Question: I am trying to build a uiCollectionView which pages horizontally per data section - the App is for personal trainers and each section is an exercise which has a number of dynamic attributes (speed, km's, time etc).
I have created a custom cell for the attributes and i'm simply at the stage of trying to apply the custom cell to view view, populating a title and adding the scrolling - here is my code -
'''
- (void)loadView
{
//self.prefs = [NSUserDefaults standardUserDefaults];
//self.collectionView.backgroundView = [[UIImageView alloc] initWithImage:
// [UIImage imageNamed:[self.prefs stringForKey:@"BGImageBlah"]]];
self.view = [[UIView alloc]
initWithFrame:[[UIScreen mainScreen] bounds]
];
// Create a flow layout for the collection view that scrolls
// horizontally and has no space between items
UICollectionViewFlowLayout *flowLayout = [
[UICollectionViewFlowLayout alloc] init
];
flowLayout.scrollDirection = UICollectionViewScrollDirectionHorizontal;
flowLayout.minimumLineSpacing = 5;
flowLayout.minimumInteritemSpacing = 0;
// Set up the collection view with no scrollbars, paging enabled
// and the delegate and data source set to this view controller
self.collectionView = [[UICollectionView alloc]
initWithFrame:self.view.frame
collectionViewLayout:flowLayout
];
self.collectionView.showsHorizontalScrollIndicator = NO;
self.collectionView.pagingEnabled = YES;
self.collectionView.delegate = self;
self.collectionView.dataSource = self;
[self.view addSubview:self.collectionView];
}
- (void)viewDidLoad
{
[super viewDidLoad];
// Do any additional setup after loading the view.
}
- (void)didReceiveMemoryWarning
{
[super didReceiveMemoryWarning];
// Dispose of any resources that can be recreated.
}
- (NSInteger)collectionView:(UICollectionView *)collectionView
numberOfItemsInSection:(NSInteger)section
{
return 9;
}
- (UICollectionViewCell *)collectionView:(UICollectionView *)collectionView
cellForItemAtIndexPath:(NSIndexPath *)indexPath
{
// Dequeue a prototype cell and set the label to indicate the page
WOColView *cell = [collectionView
dequeueReusableCellWithReuseIdentifier:@"CellWO"
forIndexPath:indexPath
];
cell.titleLbl.text = @"yo";
// Switch colors to see view swipes... DELETE
CGFloat hue = (CGFloat)indexPath.row / 9;
cell.backgroundColor = [UIColor
colorWithHue:hue saturation:1.0f brightness:0.5f alpha:1.0f
];
cell.titleLbl.textColor = [UIColor whiteColor];
cell.titleLbl.tintColor = [UIColor whiteColor];
return cell;
}
- (CGSize)collectionView:(UICollectionView *)collectionView
layout:(UICollectionViewLayout *)collectionViewLayout
sizeForItemAtIndexPath:(NSIndexPath *)indexPath
{
return collectionView.bounds.size;
}
'''
this is a screenshot of my storyboard and connections -

This compiles ok but all i get is an empty full screen of color - which does scroll - but theres no evidence of anything else in my custom cell!? Where am I going wrong.
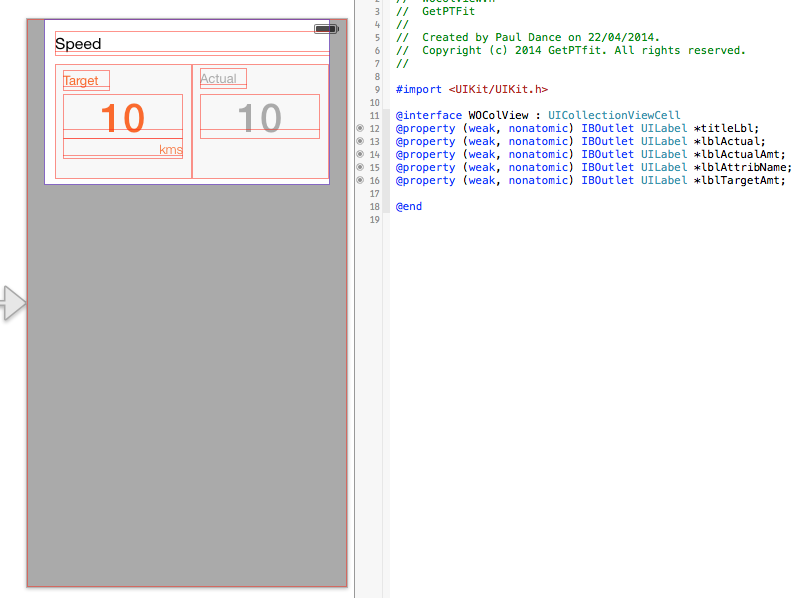
Answer: It looks like you have a collection view with your custom cell in the storyboard. If that is indeed the case, then you shouldn't be calling loadView, where you create another collection view -- this is a different collection view from the one you created in the storyboard, and won't have your cell in it. Try commenting out that whole method (you can put any of those statements that you need in viewDidLoad instead -- also make sure you have an IBOutlet to the collection view unless you're using a UICollectionViewController which already has that).